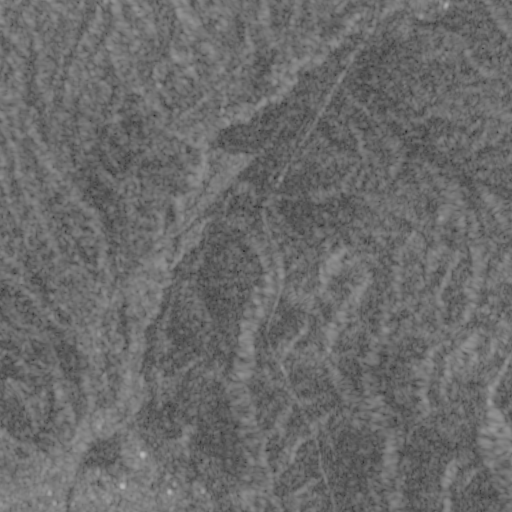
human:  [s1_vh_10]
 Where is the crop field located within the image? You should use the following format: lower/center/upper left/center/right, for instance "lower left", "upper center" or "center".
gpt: The crop field is located in the left of the image.
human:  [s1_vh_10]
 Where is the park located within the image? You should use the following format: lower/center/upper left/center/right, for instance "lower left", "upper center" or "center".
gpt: The park is located in the lower left of the image.
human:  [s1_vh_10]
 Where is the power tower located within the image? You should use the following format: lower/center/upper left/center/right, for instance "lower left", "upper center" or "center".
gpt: The power tower is located in the center left of the image.
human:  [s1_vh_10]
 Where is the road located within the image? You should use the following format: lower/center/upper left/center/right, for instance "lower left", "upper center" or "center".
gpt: There is no road in the image.

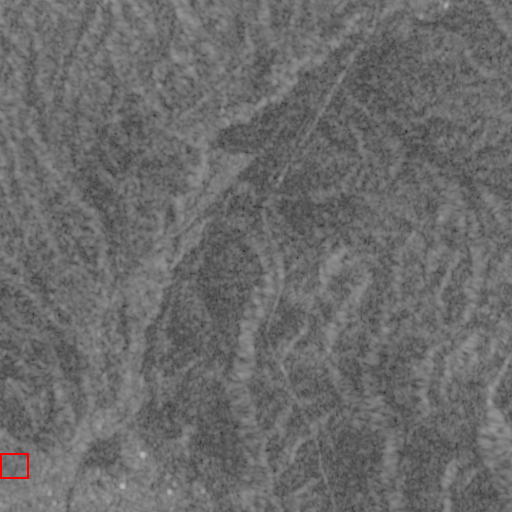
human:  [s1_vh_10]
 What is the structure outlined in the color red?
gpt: The structure outlined in red is a park.
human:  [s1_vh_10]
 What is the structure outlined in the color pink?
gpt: There is no pink outline.